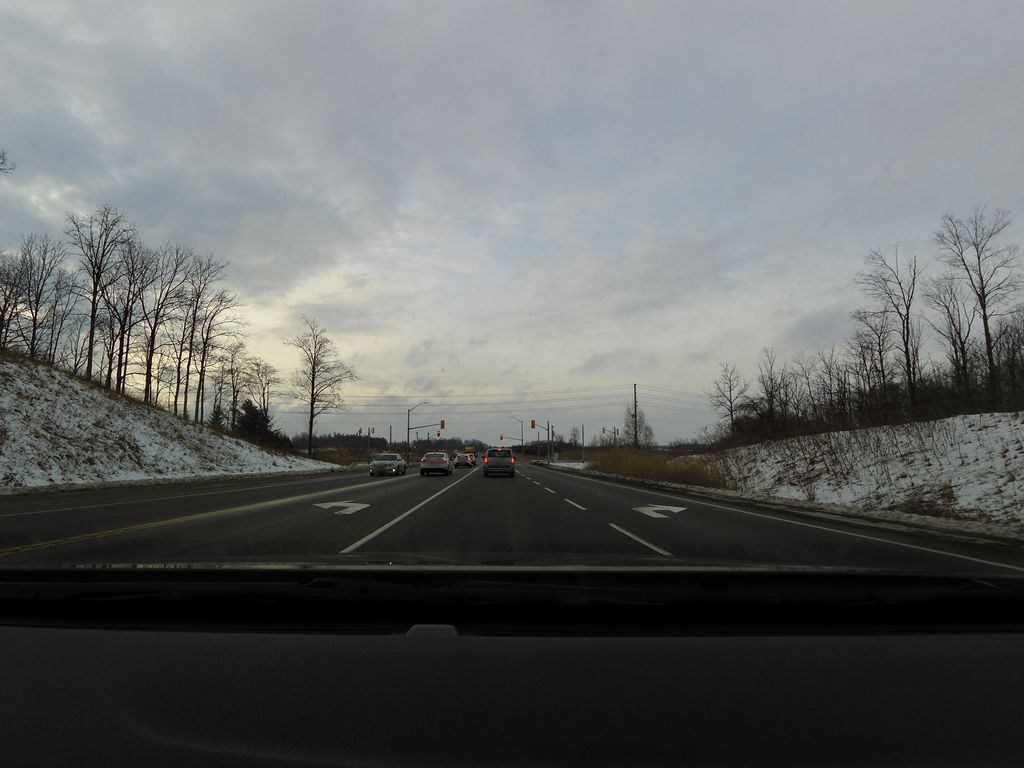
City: hamilton